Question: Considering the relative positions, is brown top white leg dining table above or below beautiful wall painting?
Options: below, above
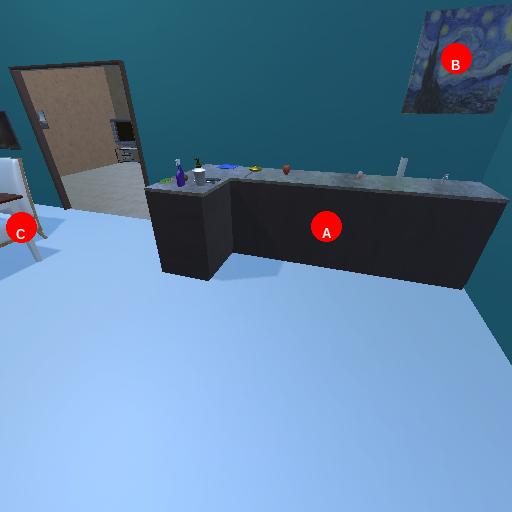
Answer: below